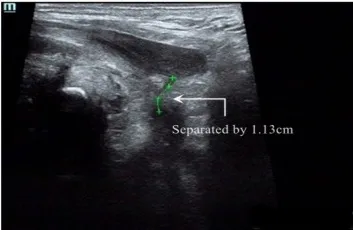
(A) Transpelvic ultrasound examination revealed membranous urethral rupture.
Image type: radiology (ultrasound)